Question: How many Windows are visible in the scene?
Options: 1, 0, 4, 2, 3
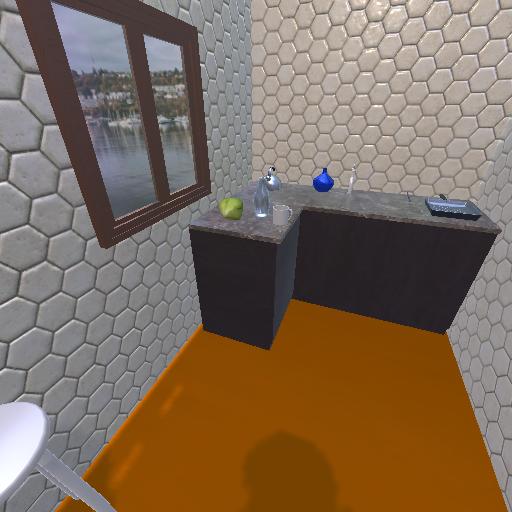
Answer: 1